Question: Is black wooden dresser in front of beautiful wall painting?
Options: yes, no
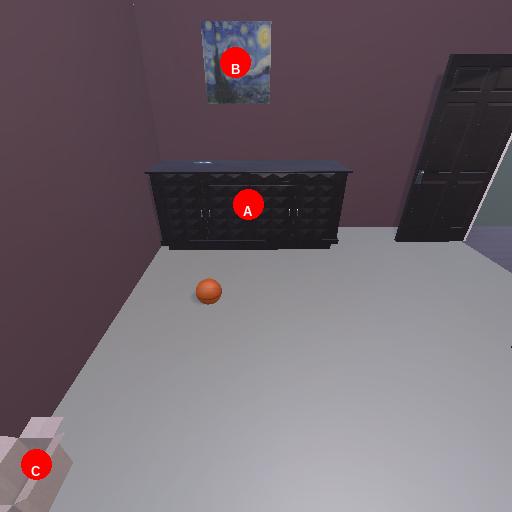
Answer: yes